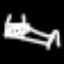
Label: bed